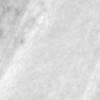
Label: change